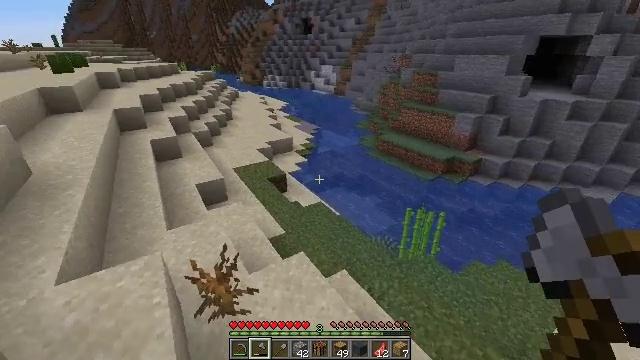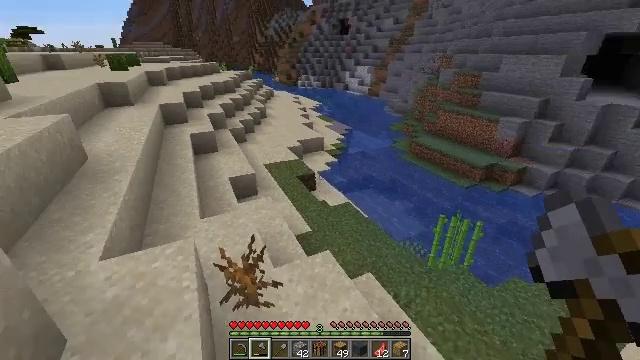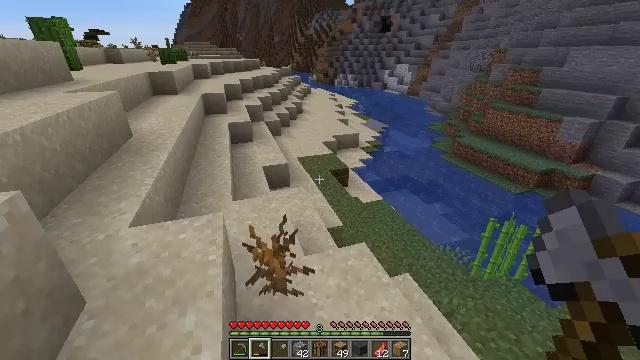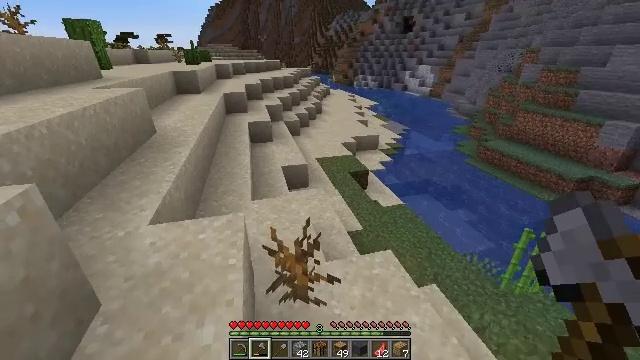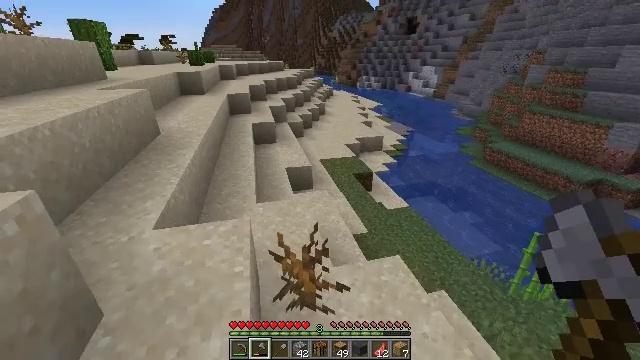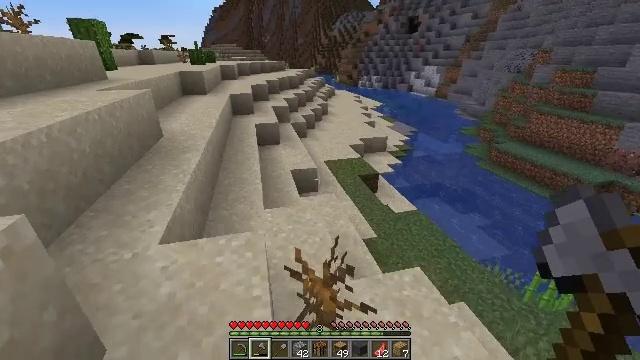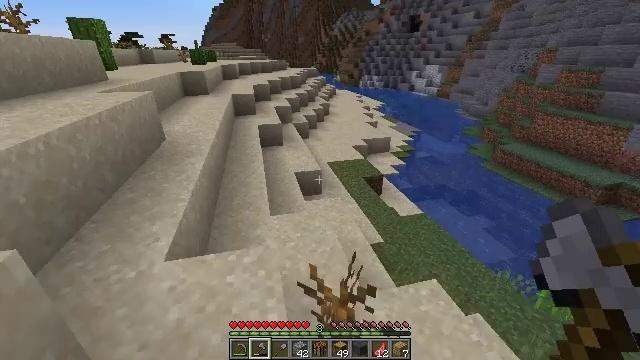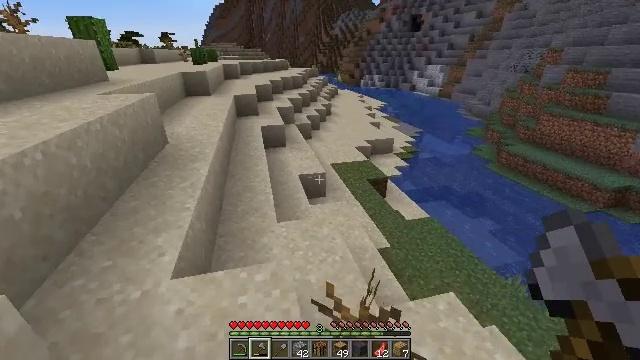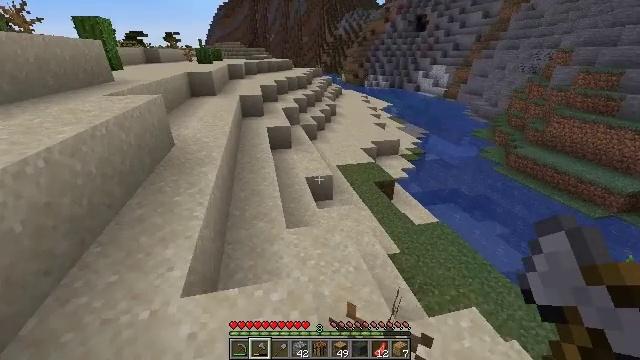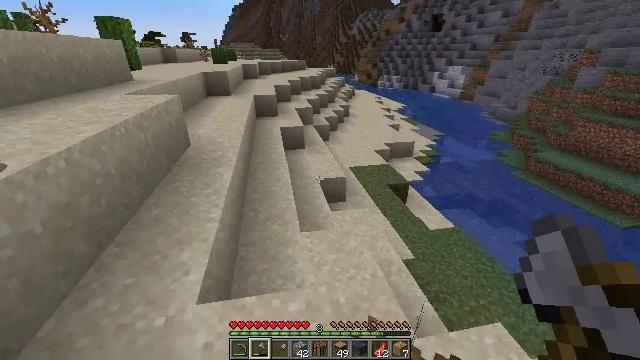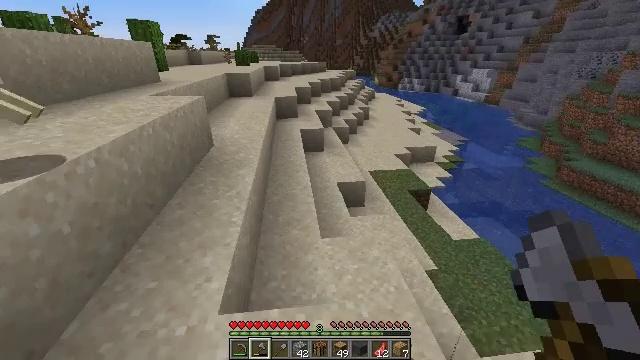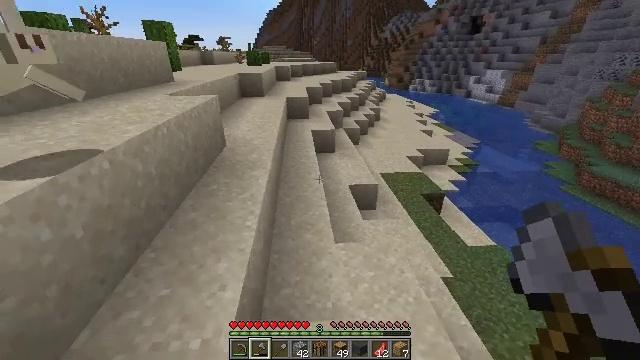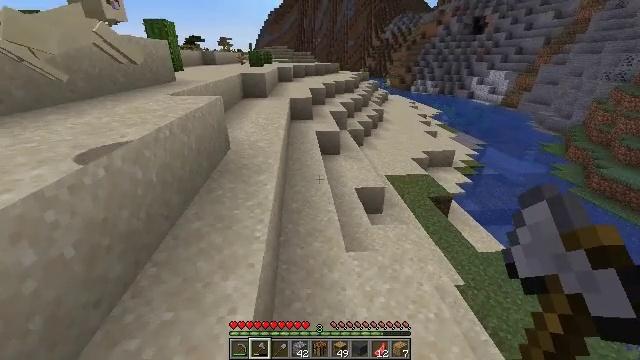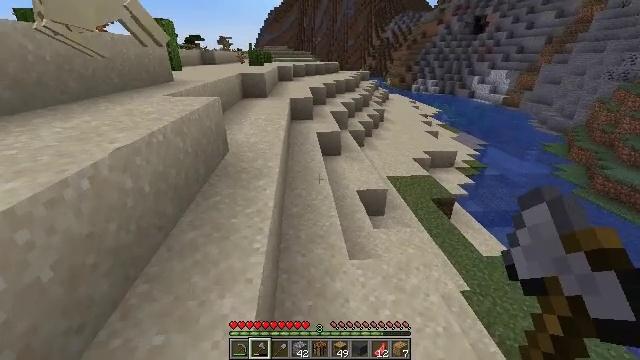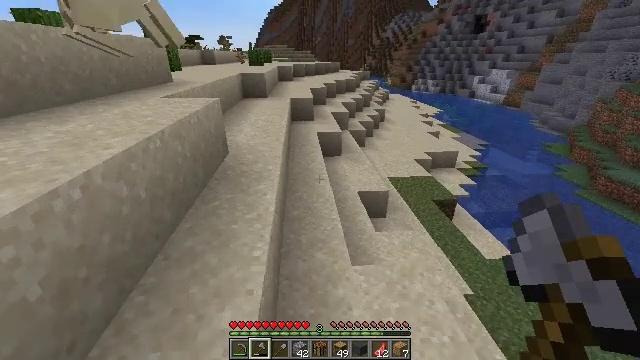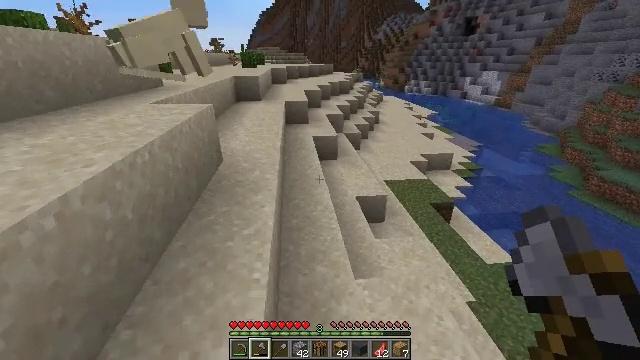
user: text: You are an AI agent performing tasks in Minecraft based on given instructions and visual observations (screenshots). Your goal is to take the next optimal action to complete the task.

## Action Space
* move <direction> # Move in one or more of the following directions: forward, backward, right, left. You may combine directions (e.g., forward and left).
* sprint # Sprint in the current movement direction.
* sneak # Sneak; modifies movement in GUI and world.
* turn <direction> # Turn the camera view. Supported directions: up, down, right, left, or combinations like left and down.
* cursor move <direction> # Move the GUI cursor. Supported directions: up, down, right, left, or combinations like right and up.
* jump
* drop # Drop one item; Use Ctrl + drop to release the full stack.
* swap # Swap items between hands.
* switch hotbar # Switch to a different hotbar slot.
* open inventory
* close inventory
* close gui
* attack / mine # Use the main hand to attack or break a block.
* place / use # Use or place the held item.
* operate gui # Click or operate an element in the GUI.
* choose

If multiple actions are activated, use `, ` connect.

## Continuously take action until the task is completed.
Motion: motion action
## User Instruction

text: Hunt animals.
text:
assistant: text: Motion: move forward and move left, turn left
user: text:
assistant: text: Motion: move forward and move left, turn left
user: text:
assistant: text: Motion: move forward and move left, turn left
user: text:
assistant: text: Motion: move forward and move left
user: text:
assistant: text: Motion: move forward and move left
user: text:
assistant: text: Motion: move forward and move left
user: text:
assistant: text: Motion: move forward and move left
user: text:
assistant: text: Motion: move forward and move left
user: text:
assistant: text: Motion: move forward and move left, turn left
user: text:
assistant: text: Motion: move forward and move left, turn left
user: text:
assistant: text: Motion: move forward and move left, turn left
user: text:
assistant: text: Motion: move forward and move left
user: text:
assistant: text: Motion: move forward and move left
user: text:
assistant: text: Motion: move forward and move left
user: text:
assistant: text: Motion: move forward, turn right
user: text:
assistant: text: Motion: move forward, turn right
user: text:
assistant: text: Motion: move forward, turn right
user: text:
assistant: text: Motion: move forward, turn right
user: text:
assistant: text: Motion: move forward, turn right
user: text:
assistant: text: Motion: move forward, turn right
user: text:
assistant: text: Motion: move forward, turn right
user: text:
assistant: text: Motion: turn right and down
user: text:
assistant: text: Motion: turn right and down
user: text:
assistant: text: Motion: turn right and down
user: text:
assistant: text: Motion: turn right and down
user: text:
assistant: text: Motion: move left, turn right and down
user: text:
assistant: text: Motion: move left, turn right and down
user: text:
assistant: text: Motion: move left, turn right and down
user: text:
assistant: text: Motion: move left, turn right
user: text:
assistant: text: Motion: move left, turn right